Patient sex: M
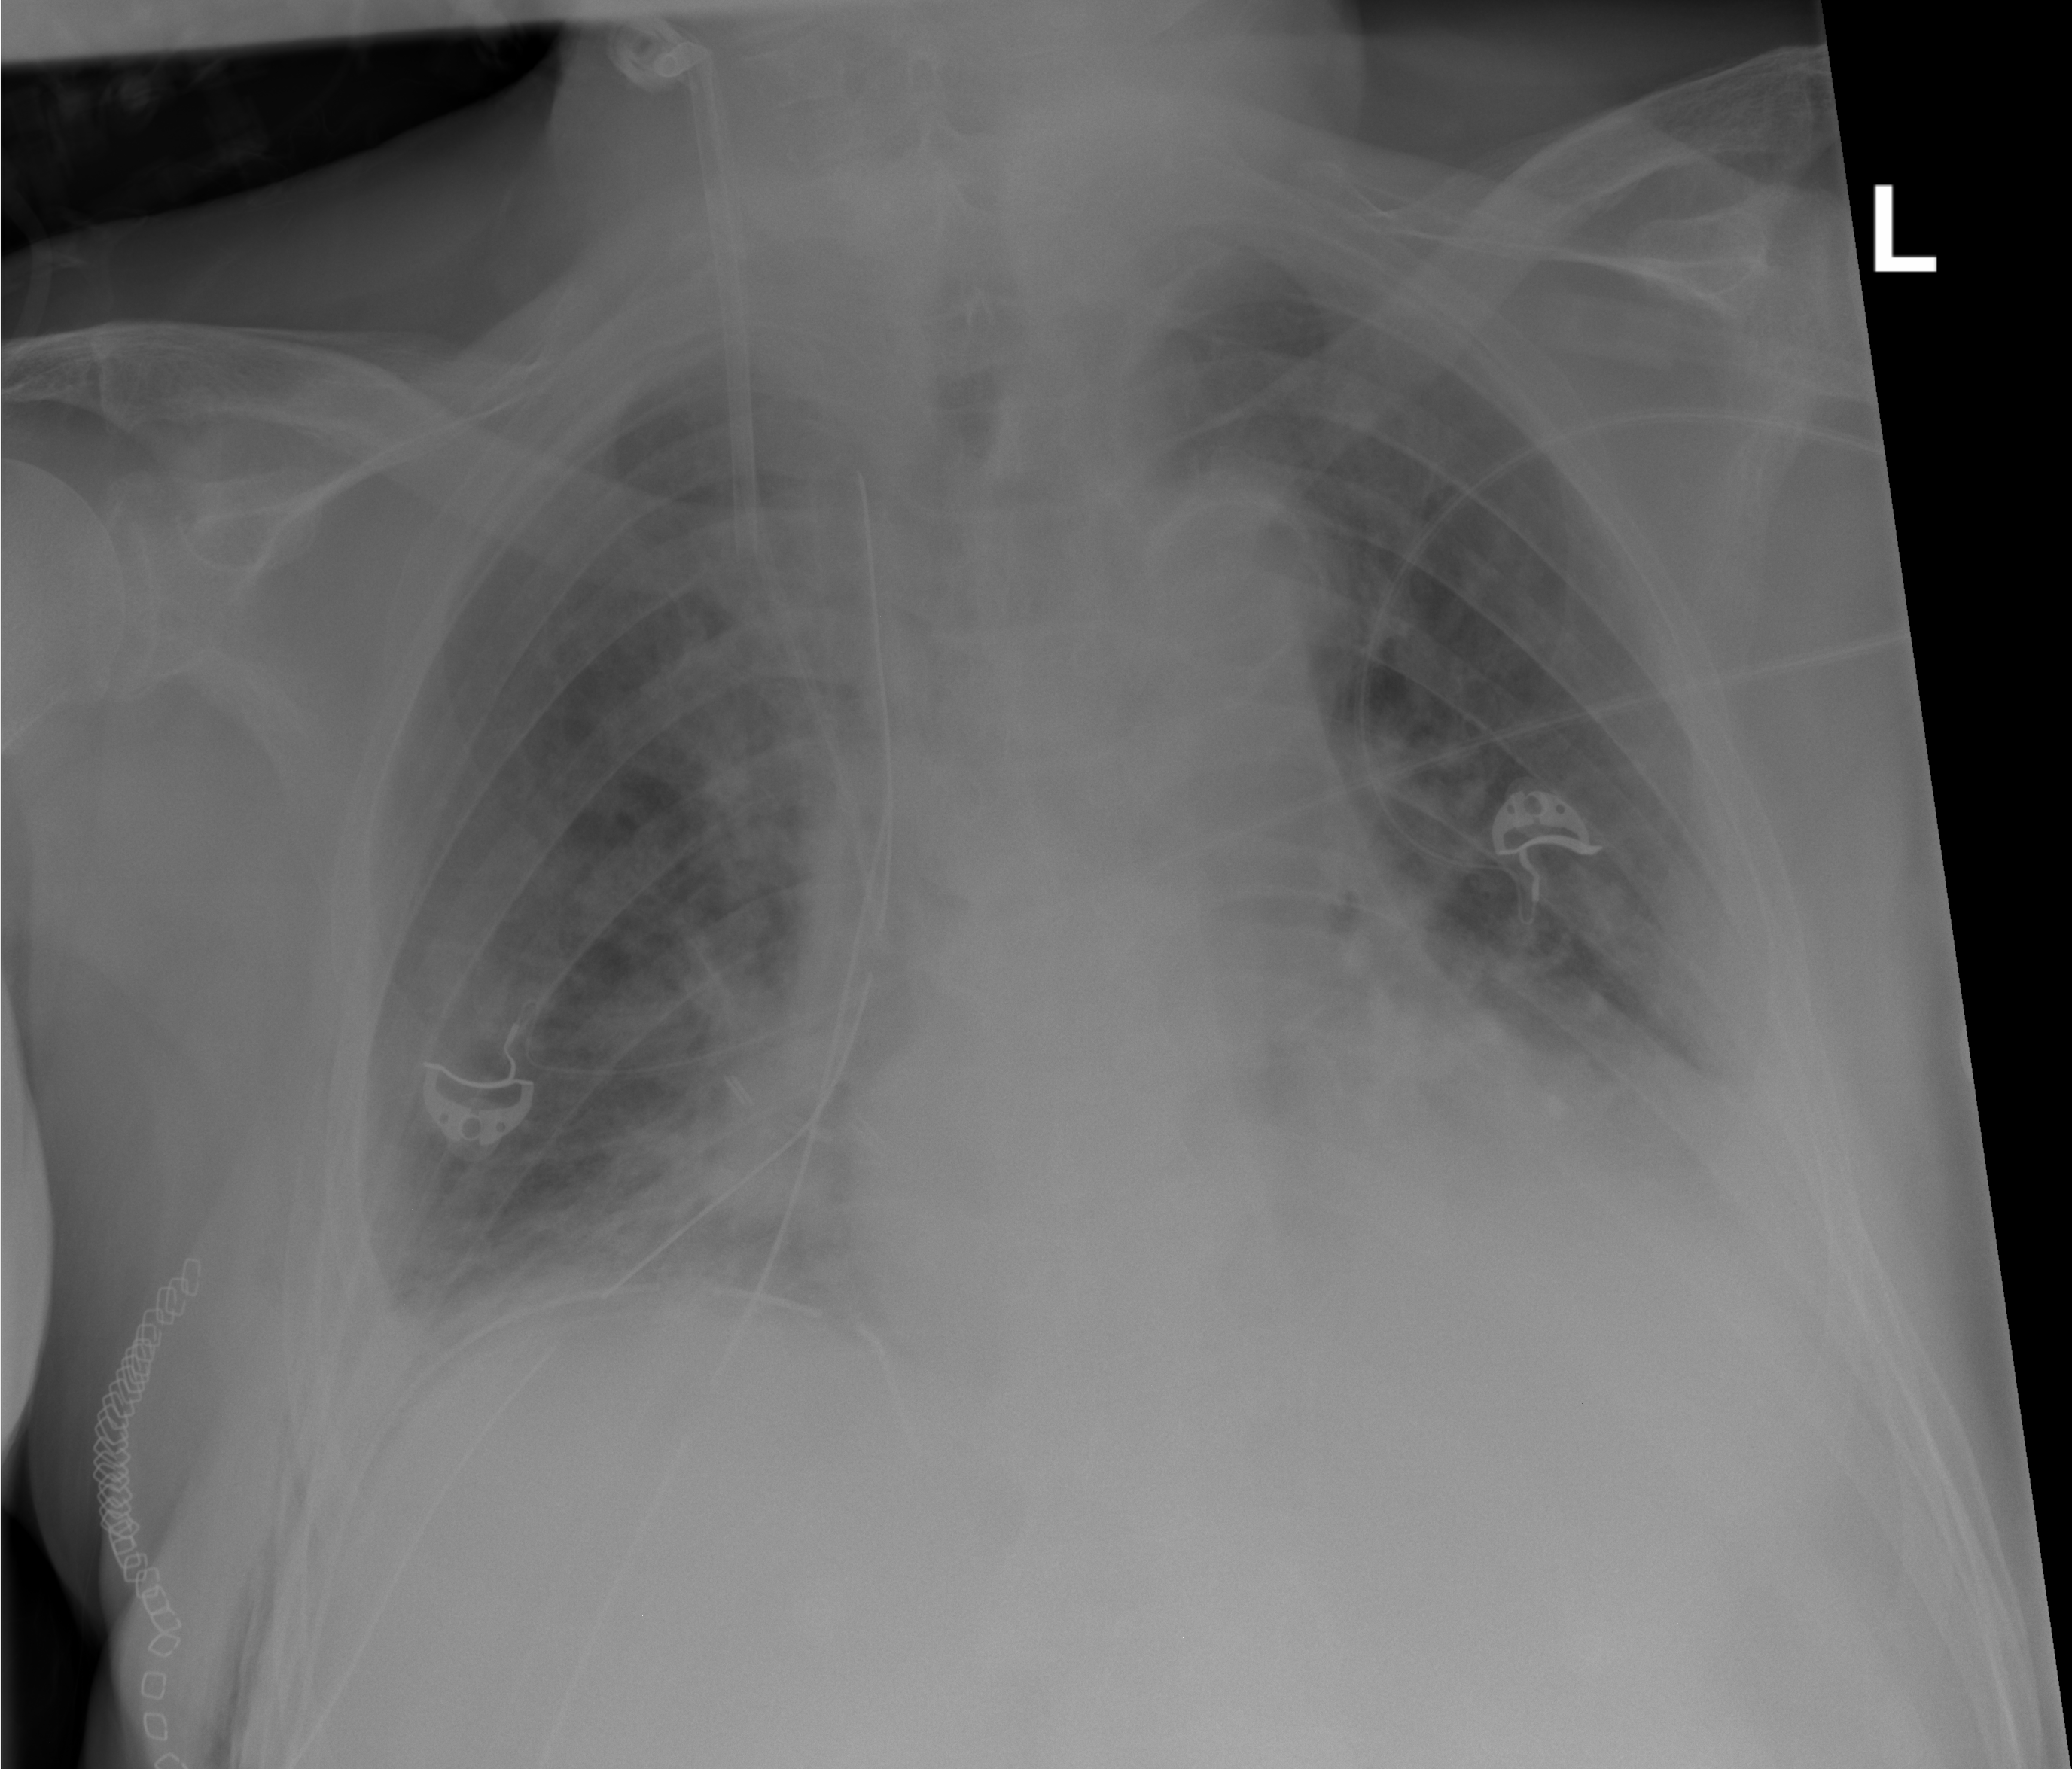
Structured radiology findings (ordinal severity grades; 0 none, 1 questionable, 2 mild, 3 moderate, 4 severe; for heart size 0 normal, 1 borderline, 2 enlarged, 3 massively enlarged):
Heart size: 0
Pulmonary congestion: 0
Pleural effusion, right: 0
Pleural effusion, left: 2
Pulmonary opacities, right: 0
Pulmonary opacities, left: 0
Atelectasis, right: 2
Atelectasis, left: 3